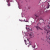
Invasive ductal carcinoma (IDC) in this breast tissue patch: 0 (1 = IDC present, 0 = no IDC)